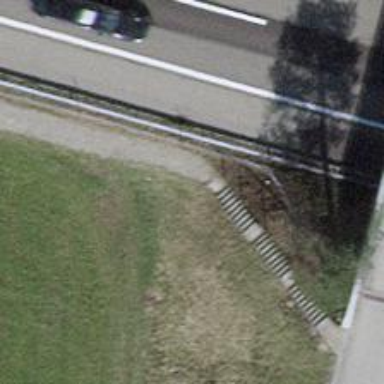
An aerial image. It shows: Road with steps.